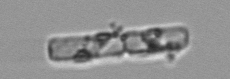
Label: Guinardia_delicatula